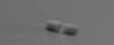
Label: Chaetoceros